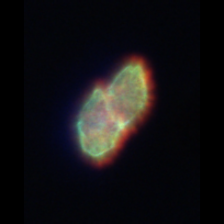
Taxon: Akashiwo
Group: Dinoflagellates